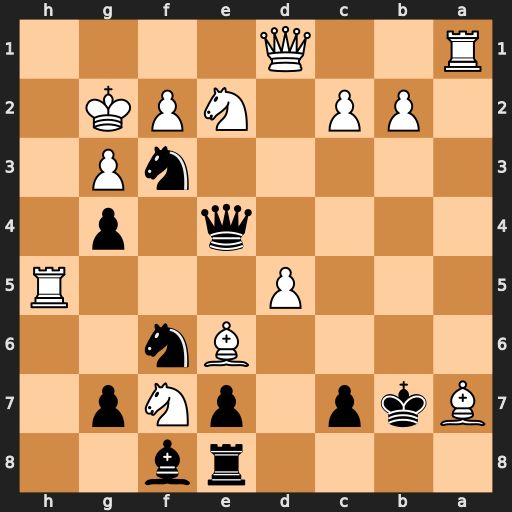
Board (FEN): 4rb2/Bkp1pNp1/4Bn2/3P3R/4q1p1/5nP1/1PP1NPK1/R2Q4
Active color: b
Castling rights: -
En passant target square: -
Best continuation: Nh4+ Kf1 Qg2+ Ke1 Nf3#